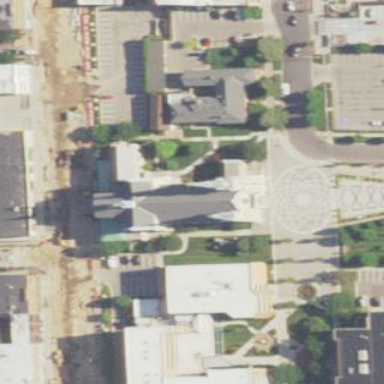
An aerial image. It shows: Building that serves as place of worship.